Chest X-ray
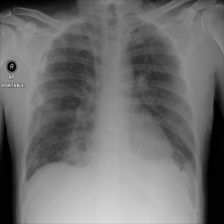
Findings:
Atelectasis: negative
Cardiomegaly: negative
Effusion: positive
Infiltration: negative
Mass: negative
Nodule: negative
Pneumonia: negative
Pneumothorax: negative
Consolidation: negative
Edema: positive
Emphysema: negative
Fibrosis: negative
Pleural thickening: negative
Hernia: negative